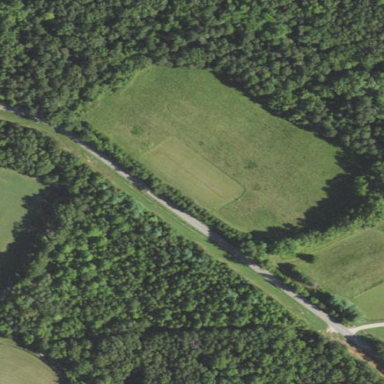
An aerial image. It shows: Farmland with native pasture grass as the main crop.